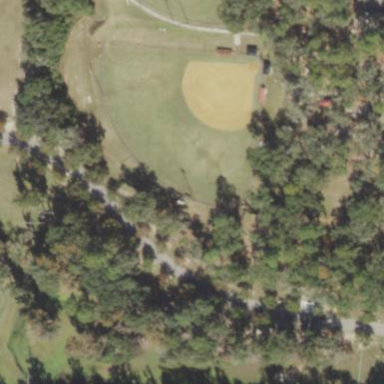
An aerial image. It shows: Baseball pitch for leisure land activities.